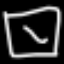
Label: square